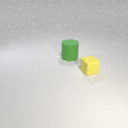
small yellow rubber cube to the right of large green rubber cylinder